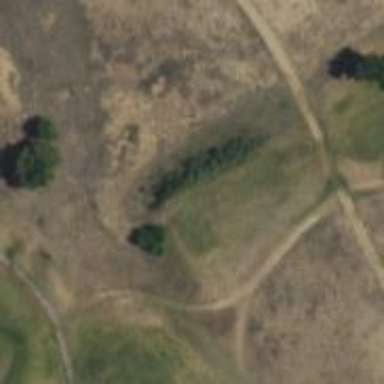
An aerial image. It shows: Golf tee.